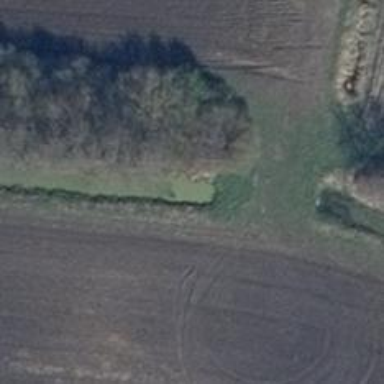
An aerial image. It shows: Culvert tunnel.